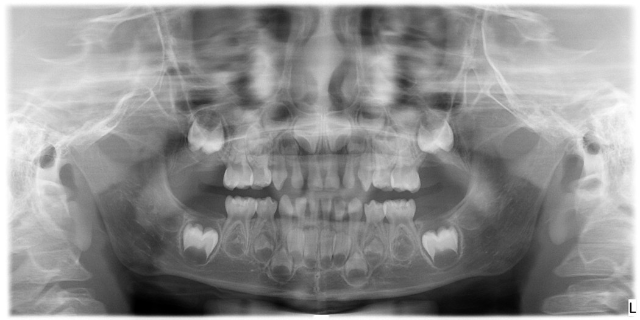
child